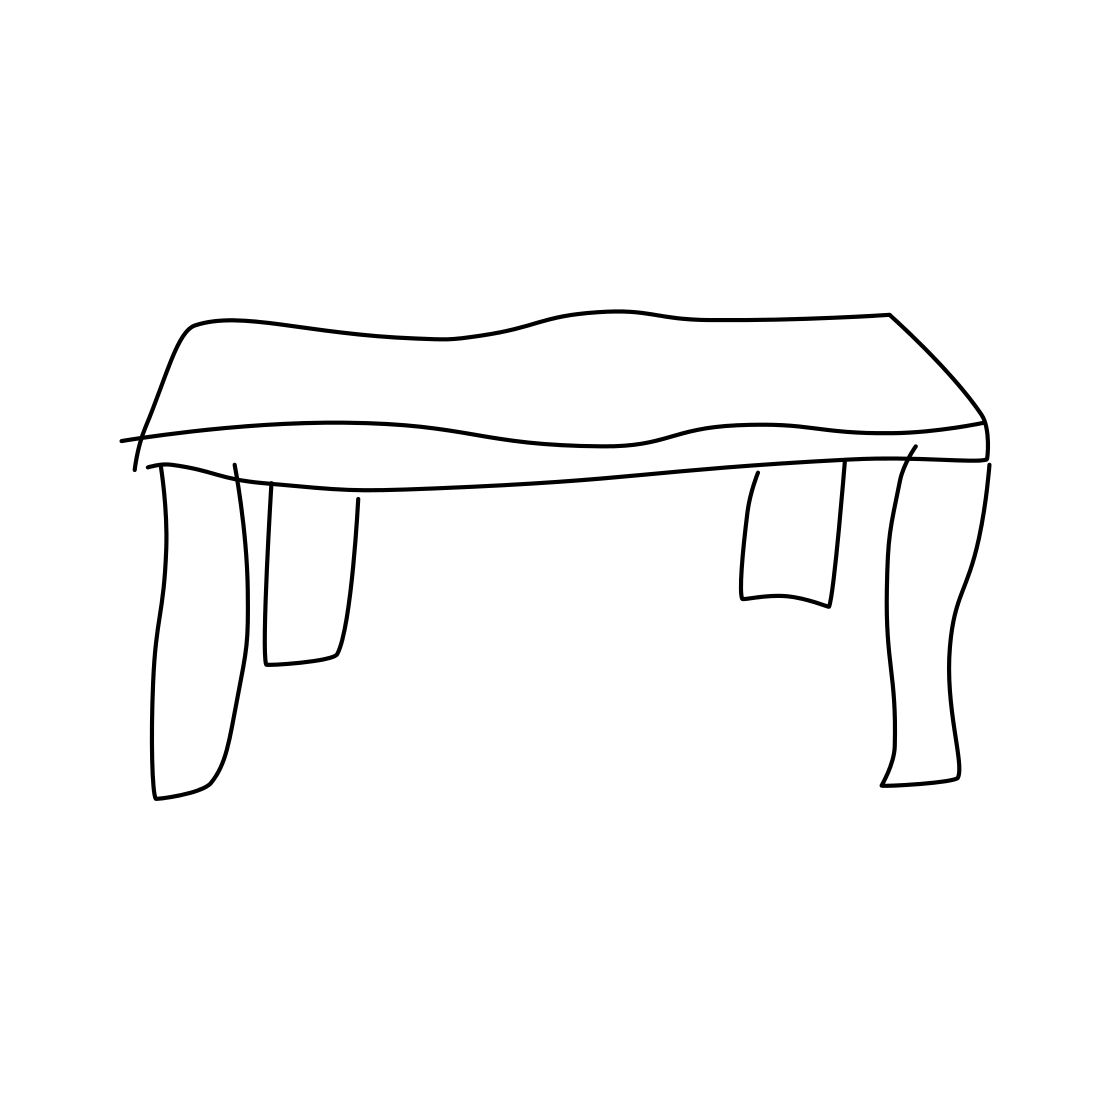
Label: table